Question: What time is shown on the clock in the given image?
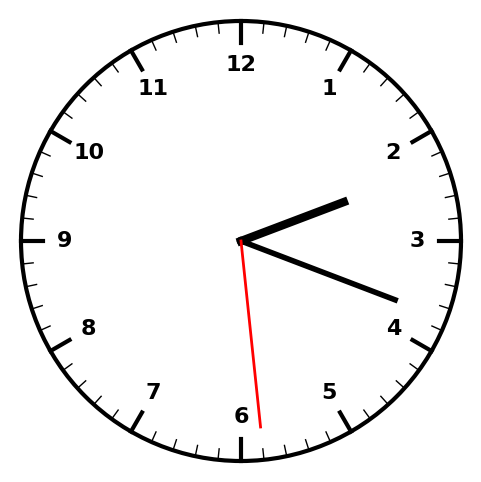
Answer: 02:18:29